Question: My CSS isn't working, apparently because each line begins with a byte-order mark (BOM). Chrome's dev console shows each BOM as a red dot, and when I mouse over them it shows ''.

Why are these BOMs here, and how do I get rid of them?
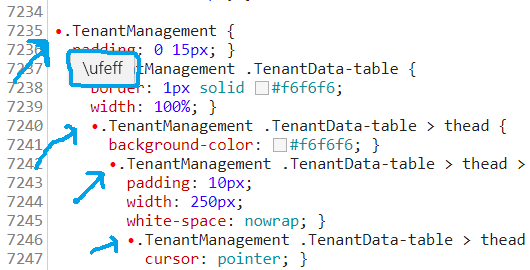
Answer: Your SASS source file is probably messed up. In my case, the source file somehow wound up with BOMs at the beginning, and SASS (for some reason?) translated this to a BOM at the beginning of every CSS declaration.
<URL>
When I remove one of the two BOMs, the compiled CSS comes out clean.
<URL>